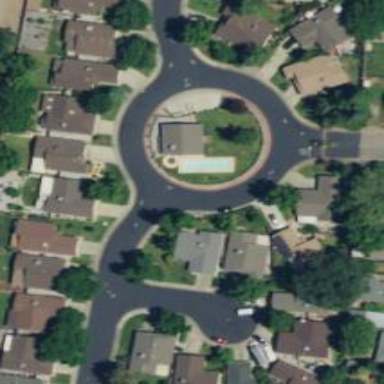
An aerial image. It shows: Asphalt road in residential area leading to roundabout.